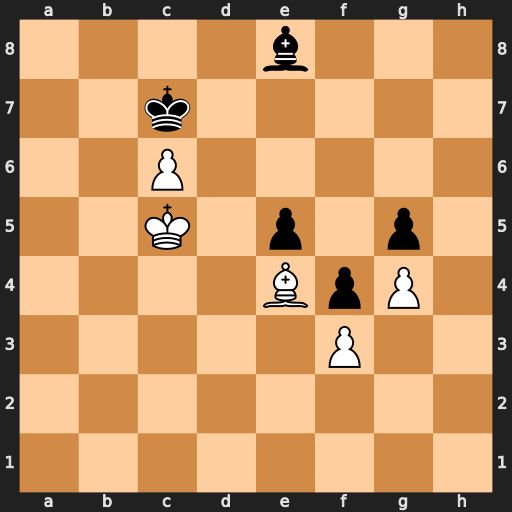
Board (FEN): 4b3/2k5/2P5/2K1p1p1/4BpP1/5P2/8/8
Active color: w
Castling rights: -
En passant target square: -
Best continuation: Kd5 Bxc6+ Kxe5